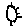
Label: sun